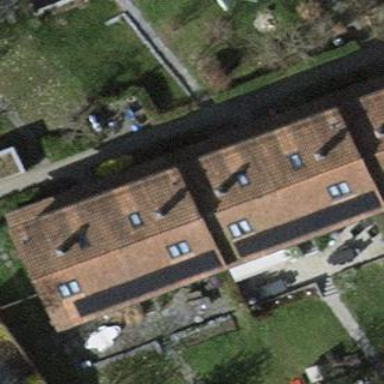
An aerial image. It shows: Beige house with gabled roof covered in roof tiles of orangered color. The roof is oriented across the building.